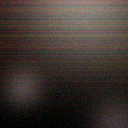
Screen state: off